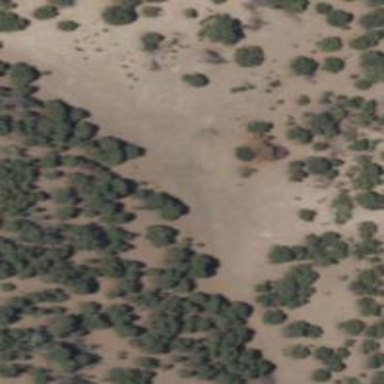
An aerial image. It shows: Patch of scrub vegetation.